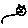
Label: cat